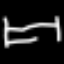
Label: bed